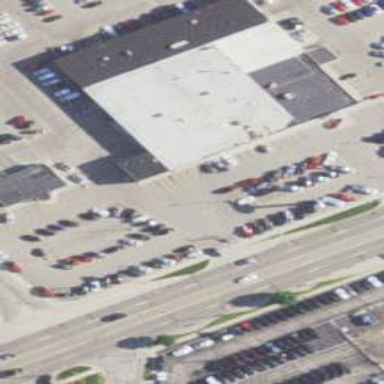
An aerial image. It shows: Building that houses car shop.